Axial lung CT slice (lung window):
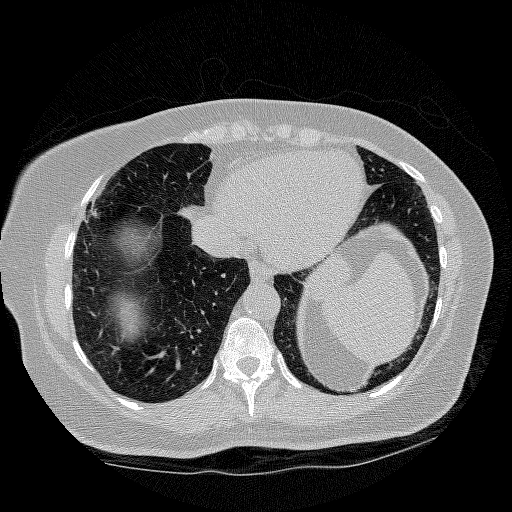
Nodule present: no